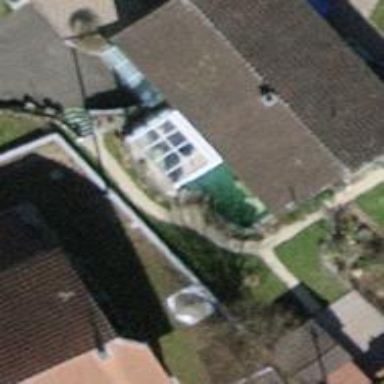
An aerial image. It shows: House with pitched roof.